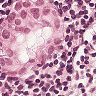
Metastatic tissue present: yes